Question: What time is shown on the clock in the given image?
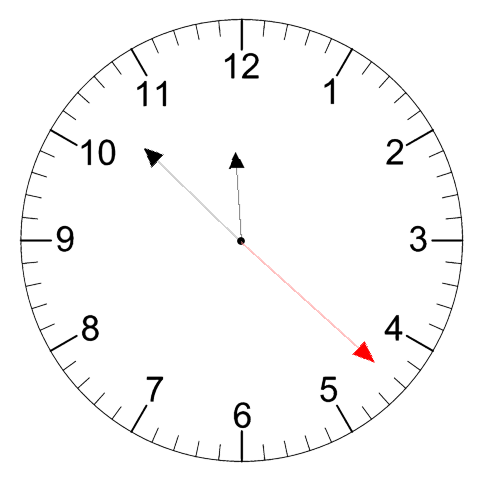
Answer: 11:52:22